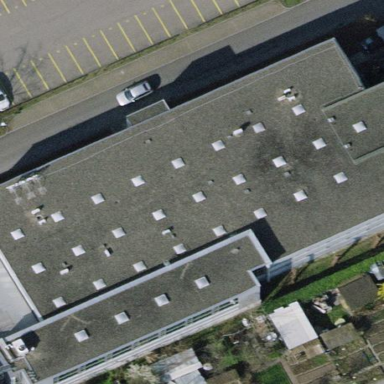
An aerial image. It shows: Industrial building.